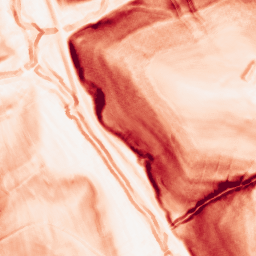
Category: morphological
Decomposition family: morphological_gradient
Decomposition parameters: size: 3
shape: diamond
Upsampling method: quintic
Upsampling parameters: scale: 8
Upsampling scale: 8